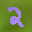
Label: 2